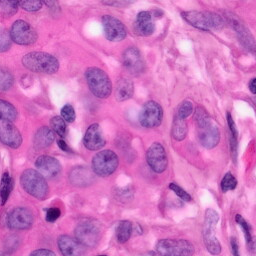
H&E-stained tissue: Pancreatic